Question: I'm so newby in hbase cluster , I cluster hbase in Distributed mode and starting fine but when i run hbase shell I can't create table this error is shown:

my base-site.xml configuration is
'''
<property>
<name>hbase.master</name>
<value>matser:60000</value>
</property>
<property>
<name>hbase.rootdir</name>
<value>hdfs://hadoop-namnode:54310/hbase</value>
</property>
<property>
<name>hbase.cluster.distributed</name>
<value>true</value>
</property>
<property>
<name>hbase.zookeeper.quorum</name>
<value>master</value>
</property>
<property>
<name>hbase.zookeeper.property.clientport</name>
<value>2222</value>
</property>
<property>
<name>hbase.zookeeper.property.dataDir</name>
<value>usr/local/hbase/temp</value>
</property>
'''
could you please help me ?Thanks in advance
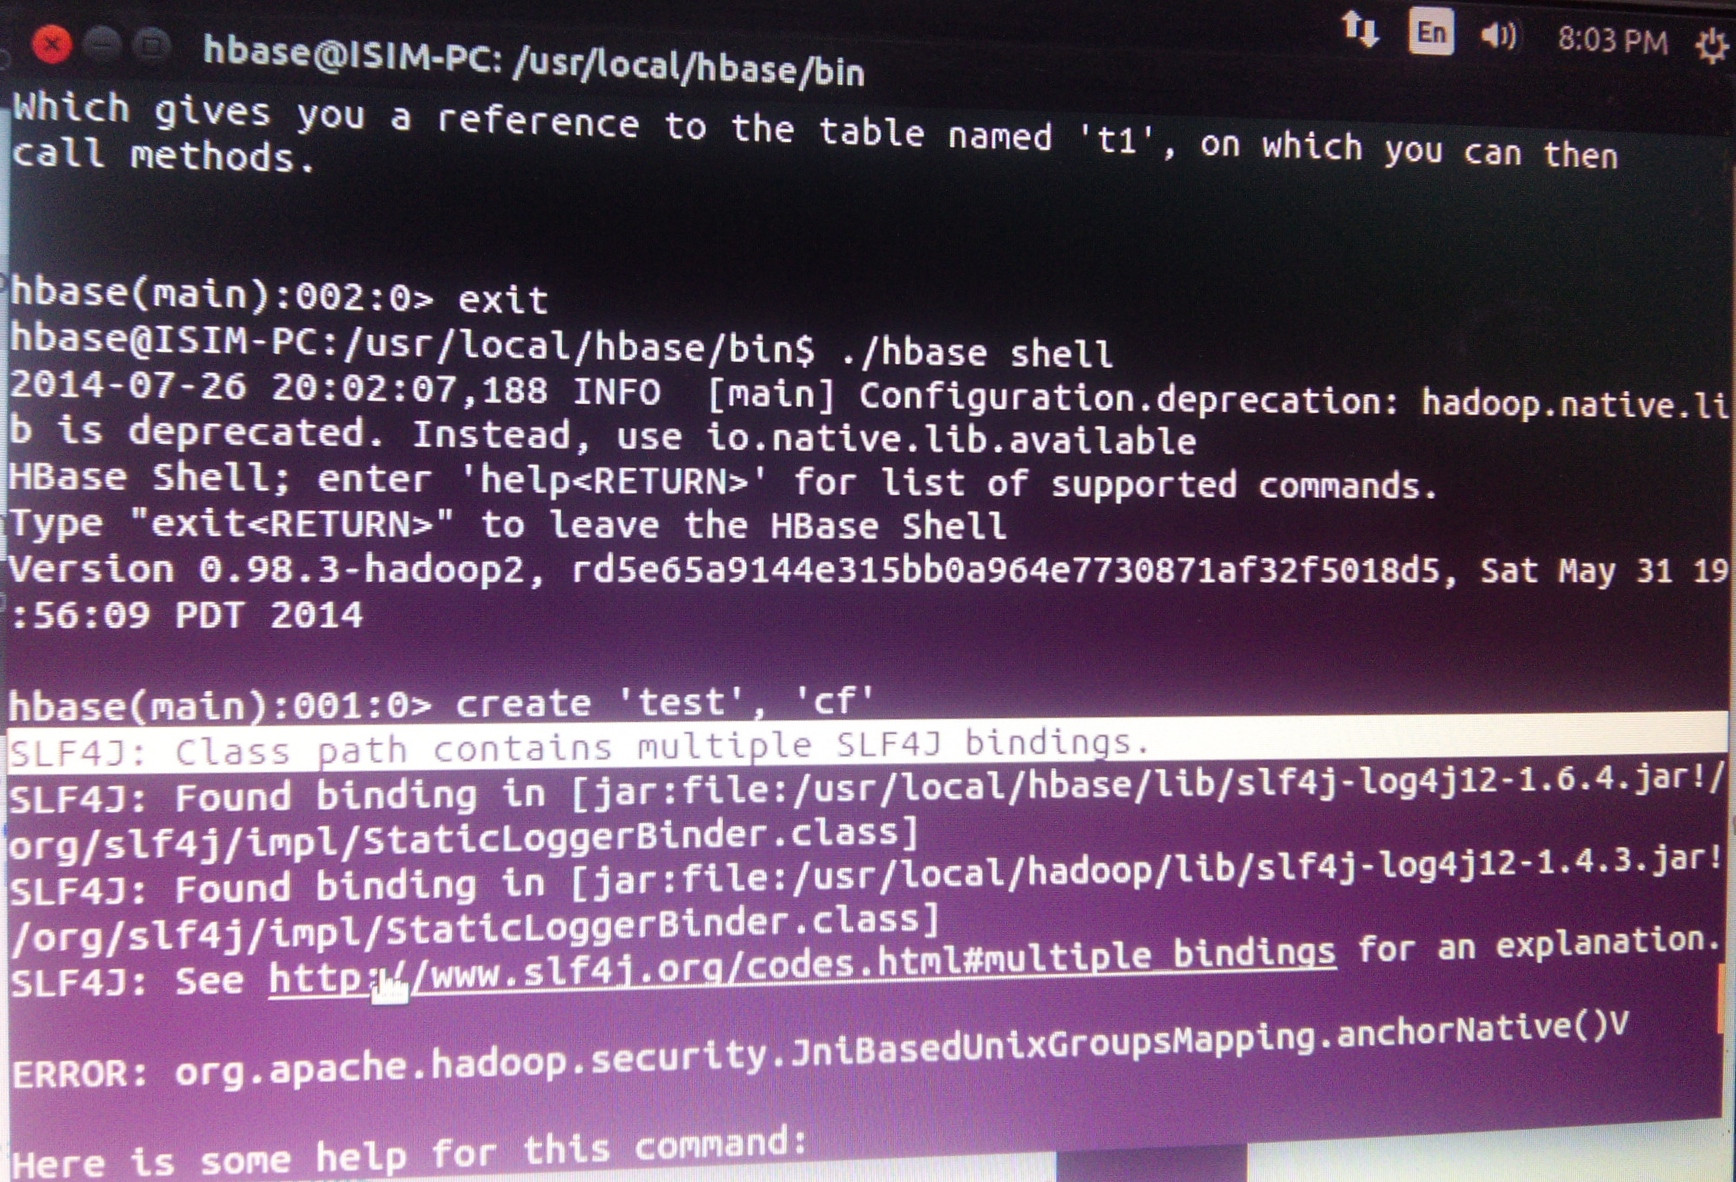
Answer: 'The version of Hbase should compatible to Hadoop version.Downgrade the Hbase it'll work fine.'